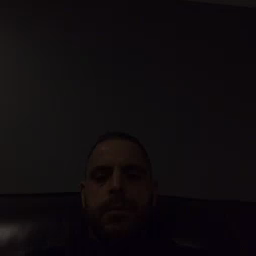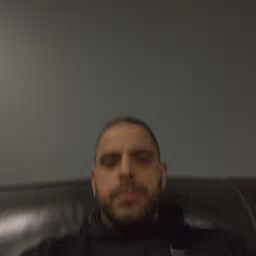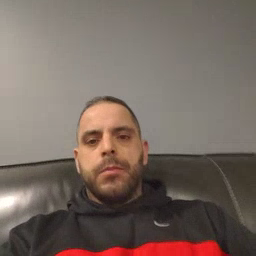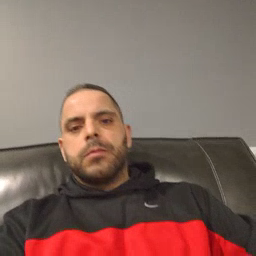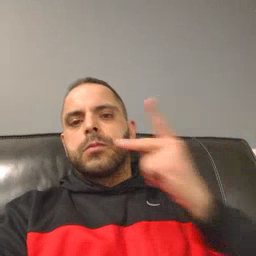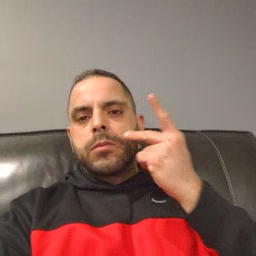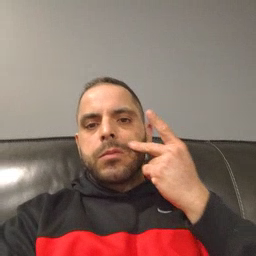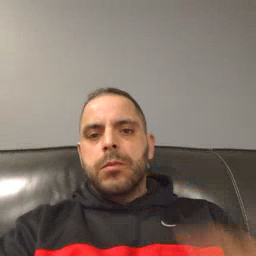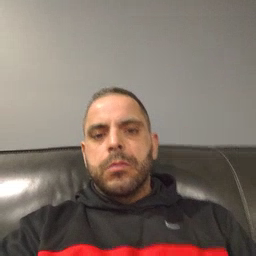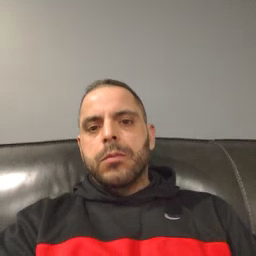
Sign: kitty